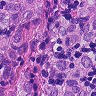
Metastatic tissue present: yes